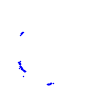
Particle: proton